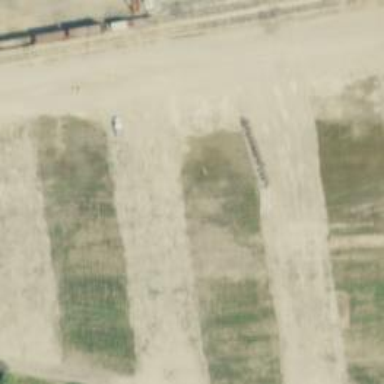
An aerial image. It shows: View of railway yard.